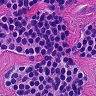
Metastatic tissue present: no